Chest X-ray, PA view. Patient: 67 years old, sex F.
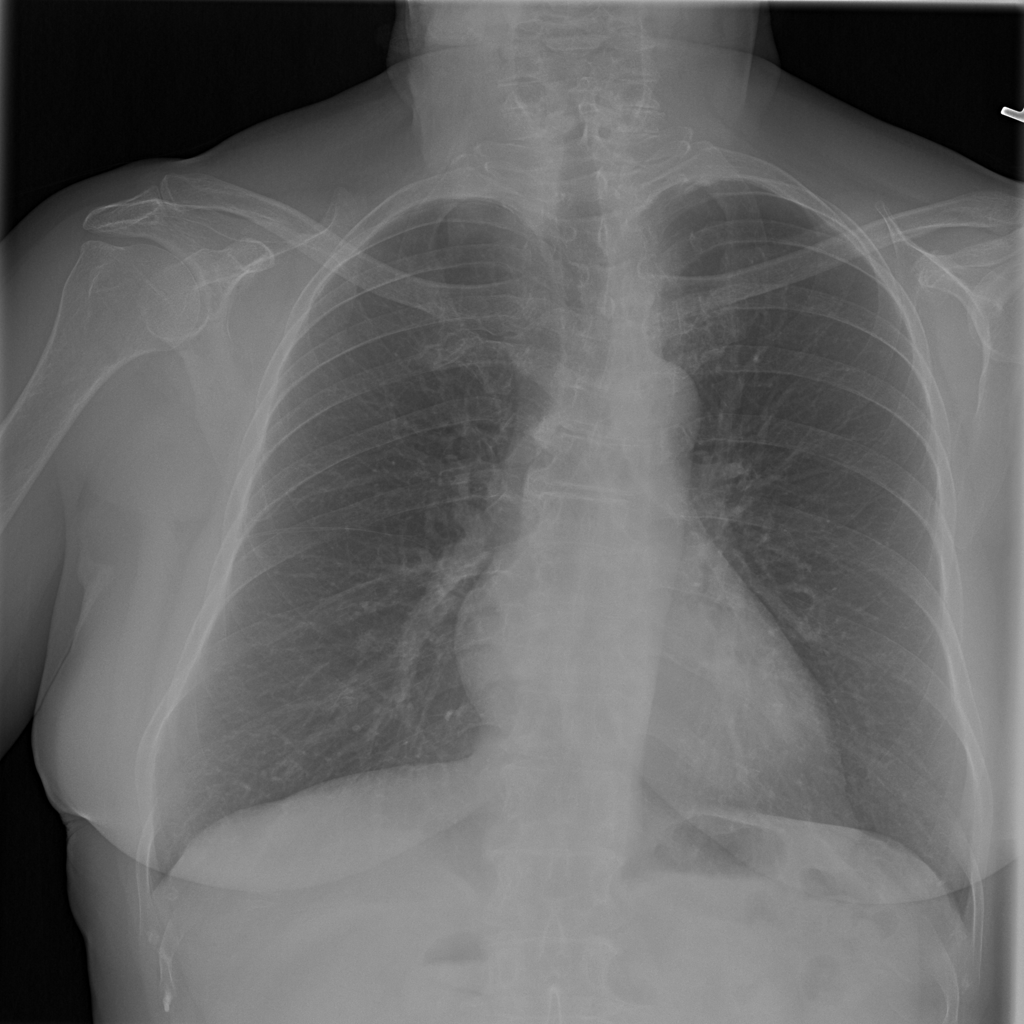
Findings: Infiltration